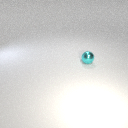
small cyan metal sphere